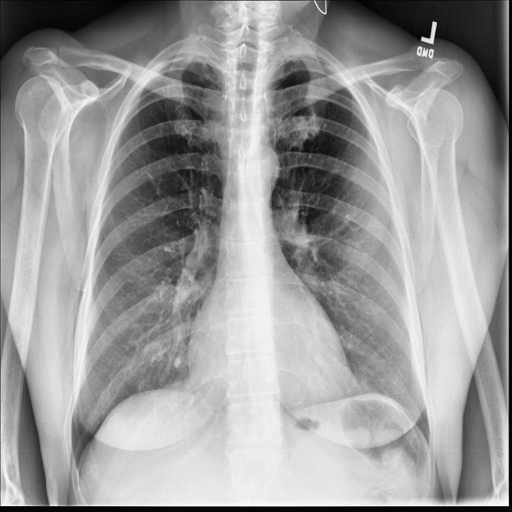
Finding: NORMAL